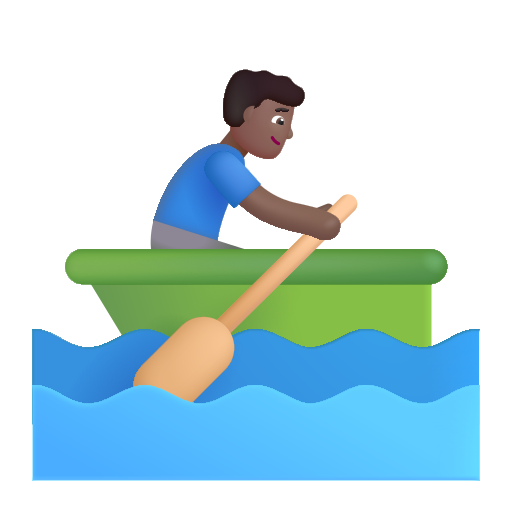
man rowing boat color  dark